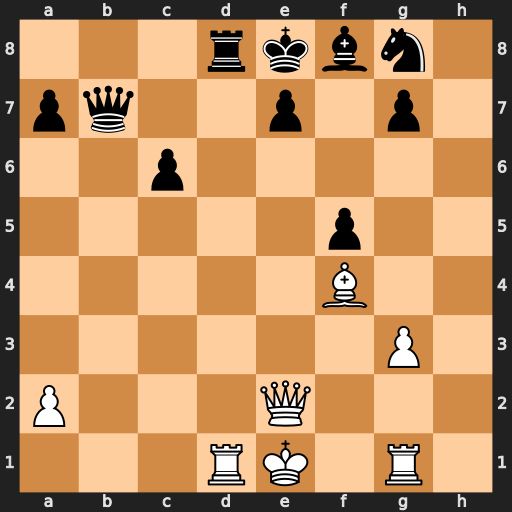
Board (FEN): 3rkbn1/pq2p1p1/2p5/5p2/5B2/6P1/P3Q3/3RK1R1
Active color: w
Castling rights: -
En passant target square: -
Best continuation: Qh5+ g6 Qxg6#